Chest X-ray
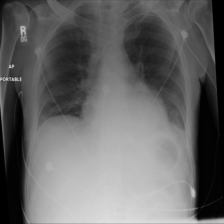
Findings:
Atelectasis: negative
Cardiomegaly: negative
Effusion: negative
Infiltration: negative
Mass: negative
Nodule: negative
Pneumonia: negative
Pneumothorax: negative
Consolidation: negative
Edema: negative
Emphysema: negative
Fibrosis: negative
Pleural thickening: negative
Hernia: negative